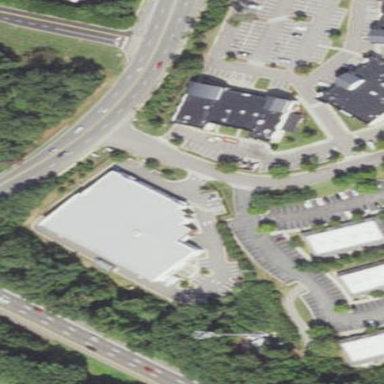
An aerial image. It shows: Building used for storage rental.